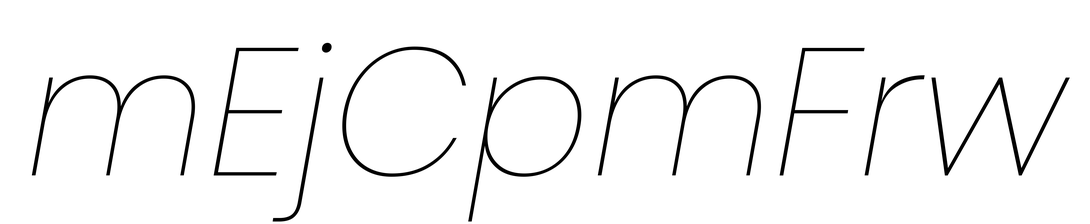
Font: Poppins-ThinItalic